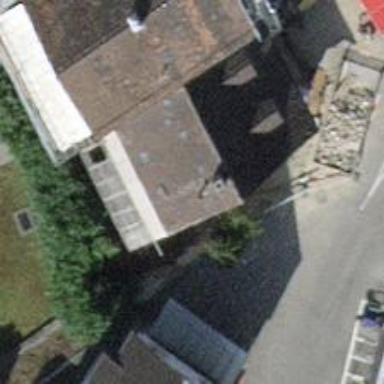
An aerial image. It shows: Convenience shop.